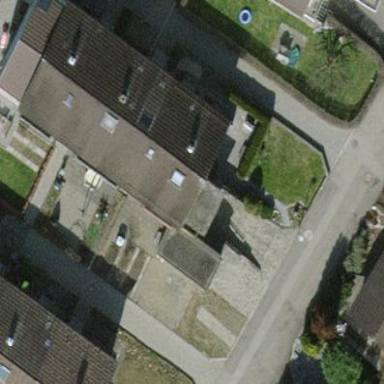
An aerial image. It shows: Terrace building.